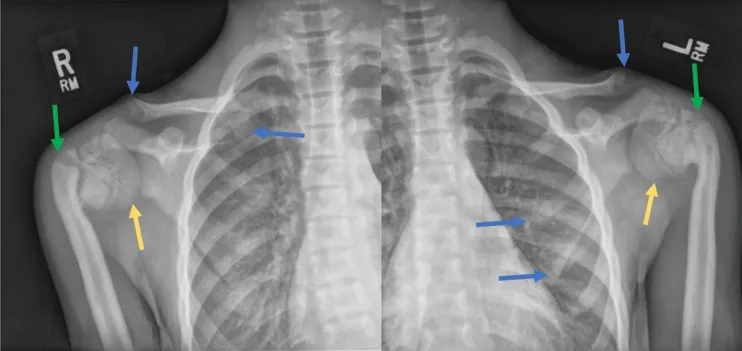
Plain films of bilateral shoulders. Plain films of bilateral shoulders in pseudohypoparathyroidism demonstrating subchondral resorption of the ends of the clavicles and ribs (blue arrows), band lucencies of proximal humeral metaphyses with secondary vara deformity (green arrows), and inferior subluxation of the humeral heads (yellow arrows).
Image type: radiology (x_ray)